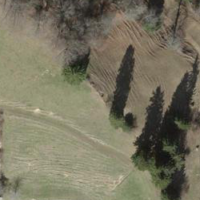
EUNIS habitat code: 44
Species observed at this site:
Cirsium arvense